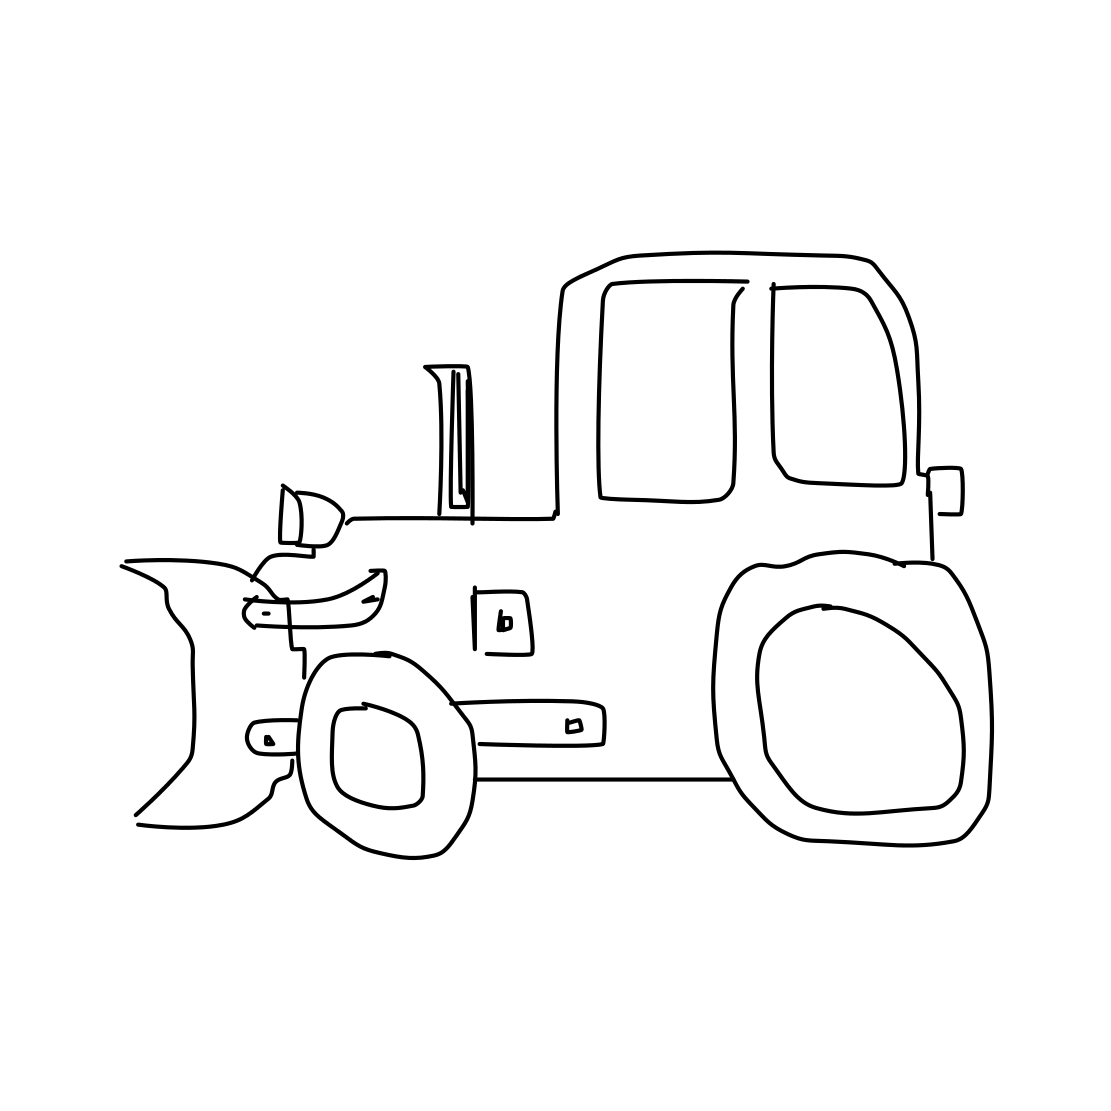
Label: bulldozer